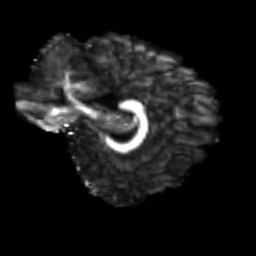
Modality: FA
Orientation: sagittal
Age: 25
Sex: female
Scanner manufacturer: siemens
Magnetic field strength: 3 T
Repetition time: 3.5 s
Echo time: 0.125 s